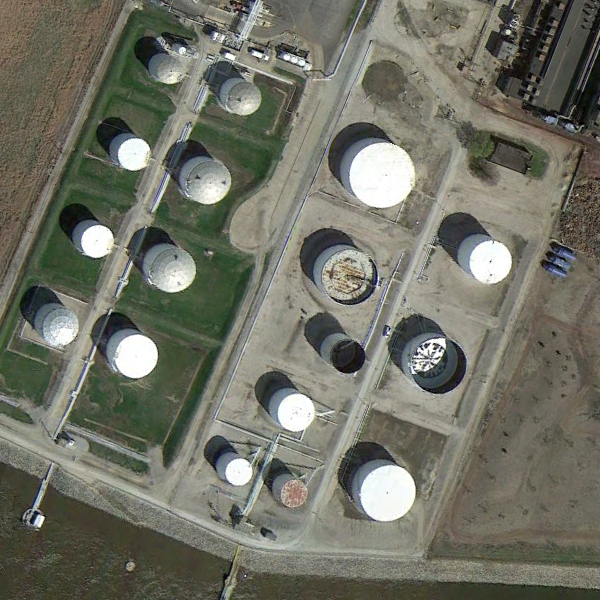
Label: StorageTanks